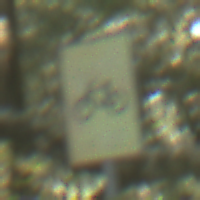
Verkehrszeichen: RadverkehrOhnePfeilsymbol
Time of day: Midday
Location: Outdoor (Nature)
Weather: Clear
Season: NotSpecified
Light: Natural